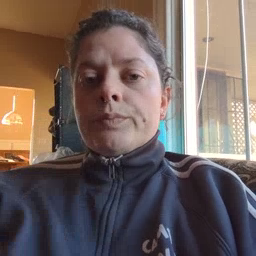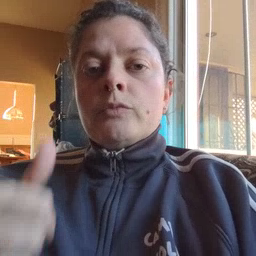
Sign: girl